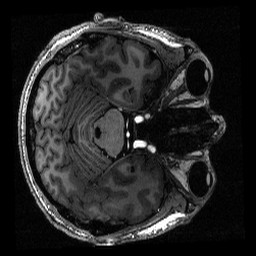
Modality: T1w
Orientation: axial
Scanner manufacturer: siemens
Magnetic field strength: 6.98 T
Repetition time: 2.5 s
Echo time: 0.00255 s